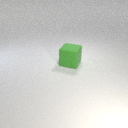
large green rubber cube